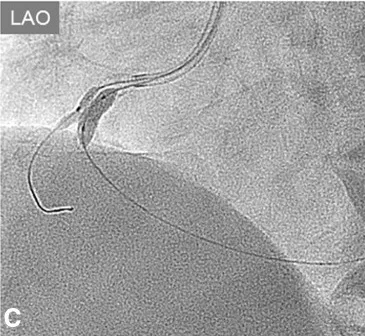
C; Kissing balloon inflation at the right coronary artery main vessel and RV branch with 4.0 mm and 2.0 mm balloon, respectively.
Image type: radiology (x_ray)